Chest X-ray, AP view. Patient: 27 years old, sex F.
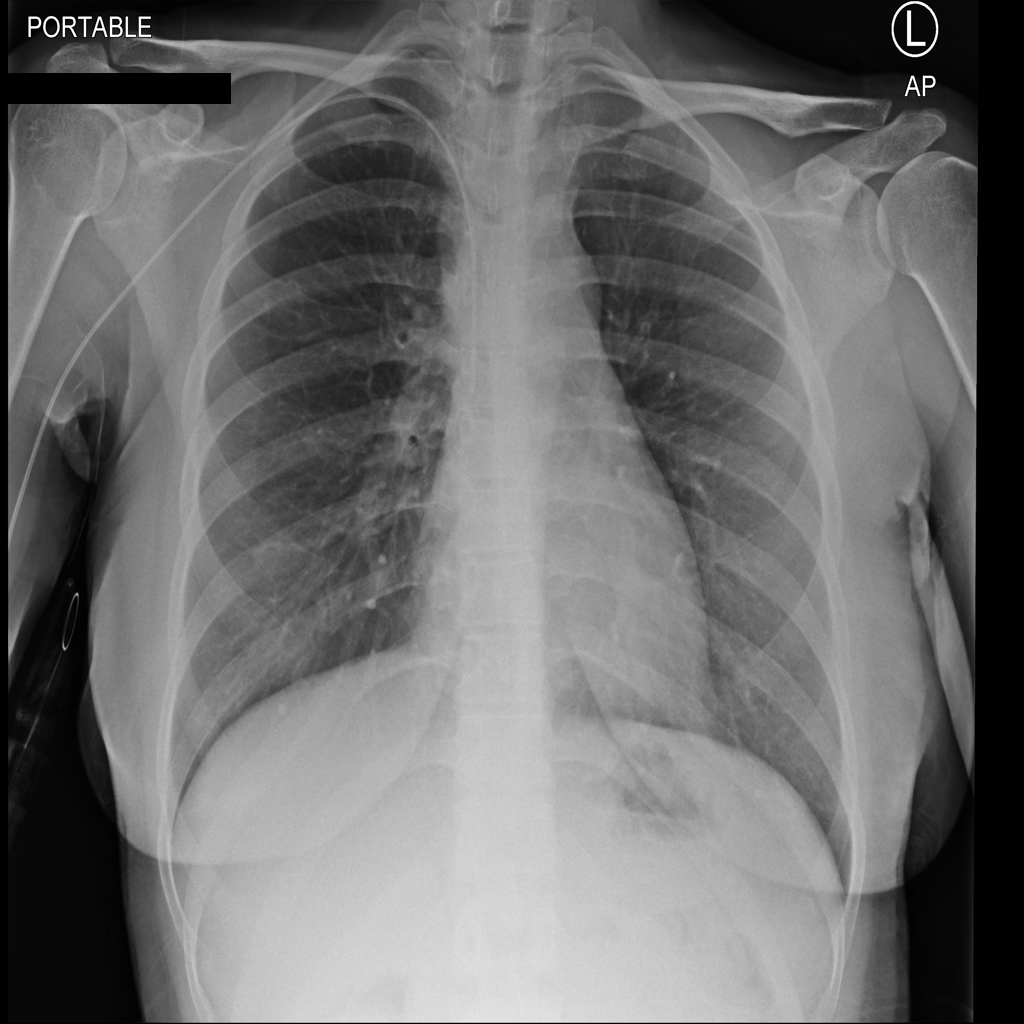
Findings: No Finding